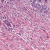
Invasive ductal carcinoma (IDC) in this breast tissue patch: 1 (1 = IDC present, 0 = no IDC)